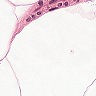
Metastatic tissue present: no